Question: I'm trying to create solution specific settings using the Web Essentials VS extension. On the <URL> for Web Essentials it states:
> To enable solution settings, right-click any item in Solution Explorer
and click "Create solution settings".
I can't find that option anywhere. I'm using VS 2013 Update 2 and Web Essentials 2013 for Update 2.

What am I missing? Where should I be looking to find the option to create solution specific settings?
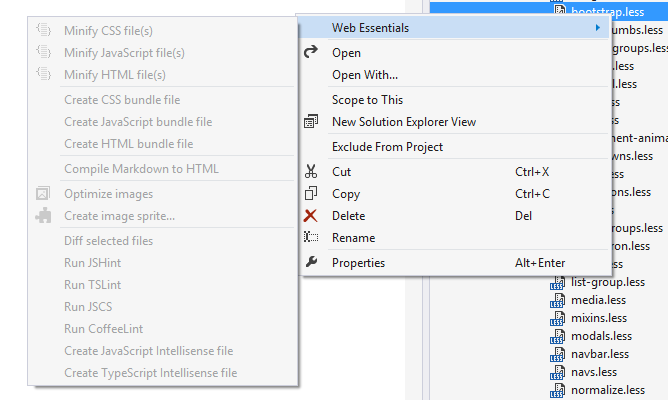
Answer: You can find it in the menubar, not in the contextual menu.
See <URL> or